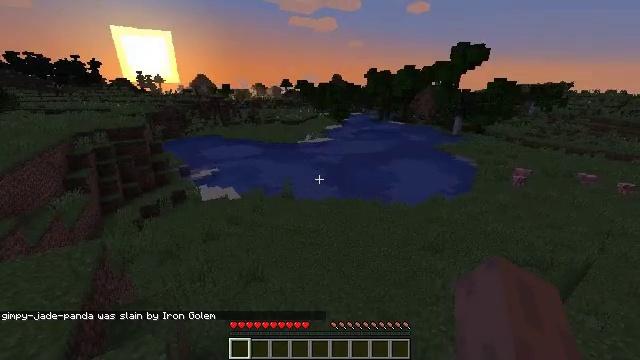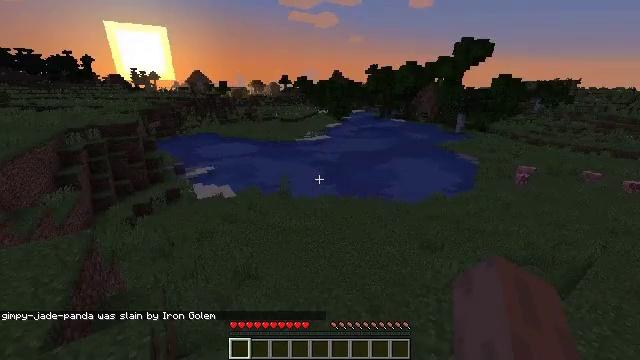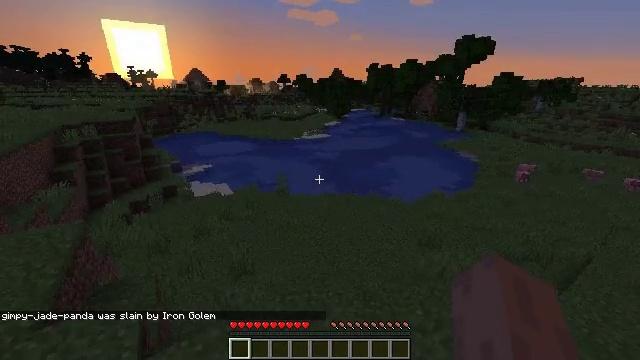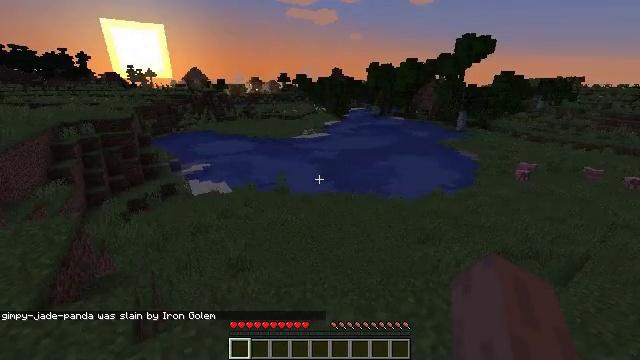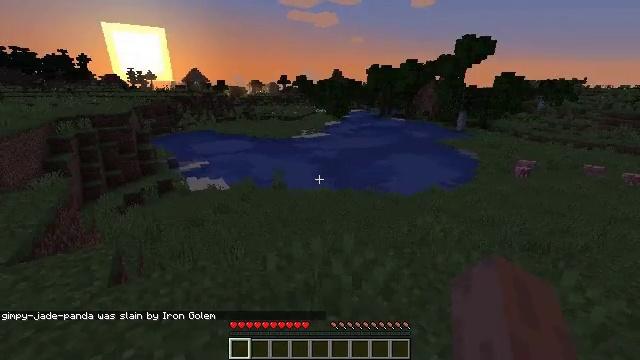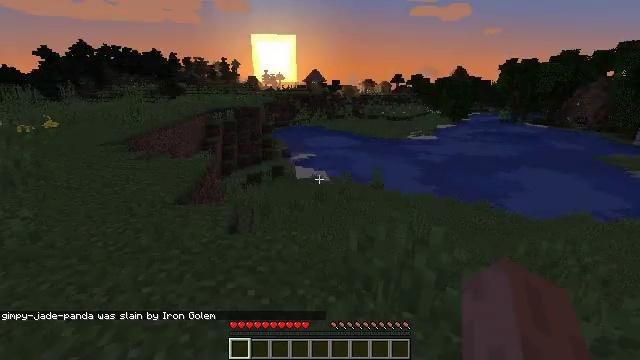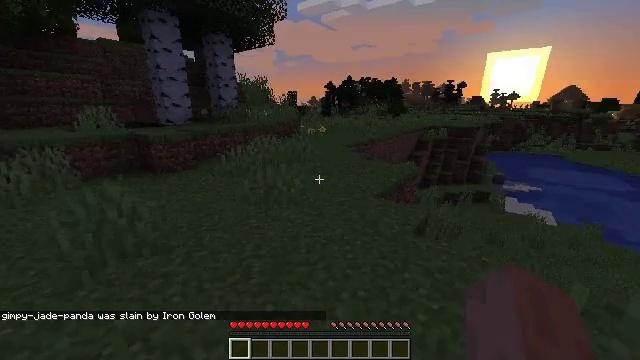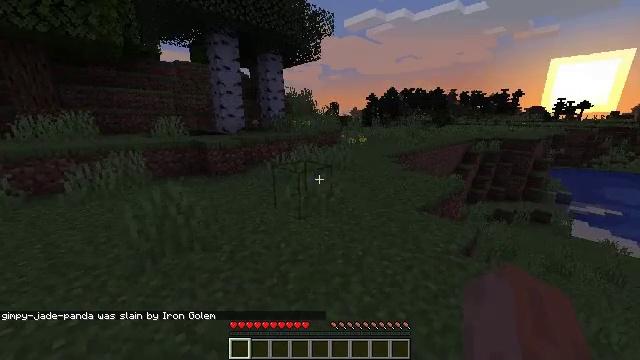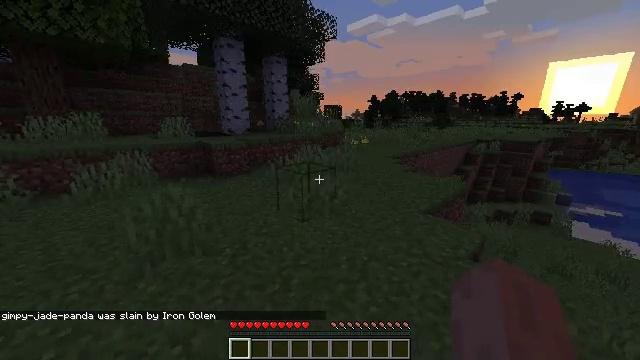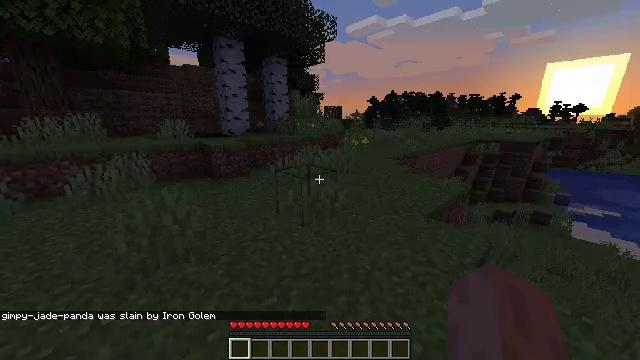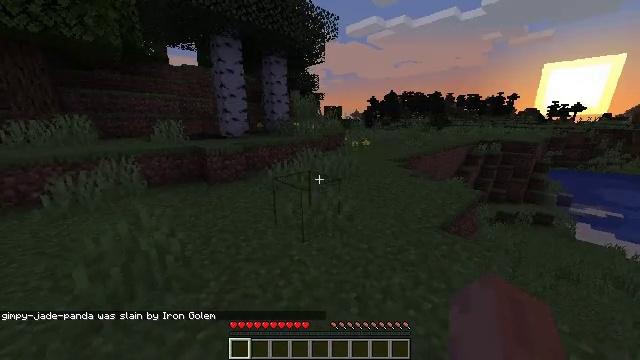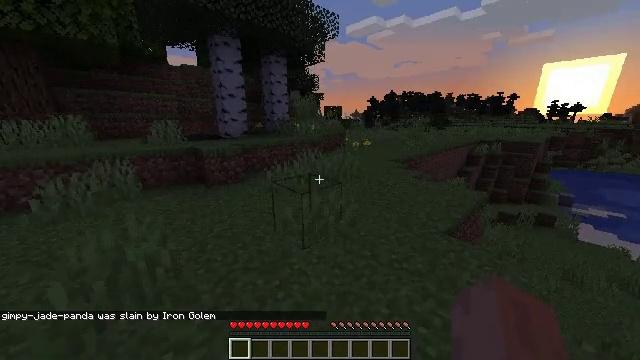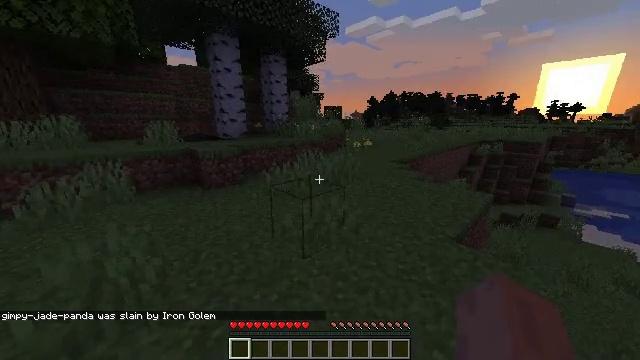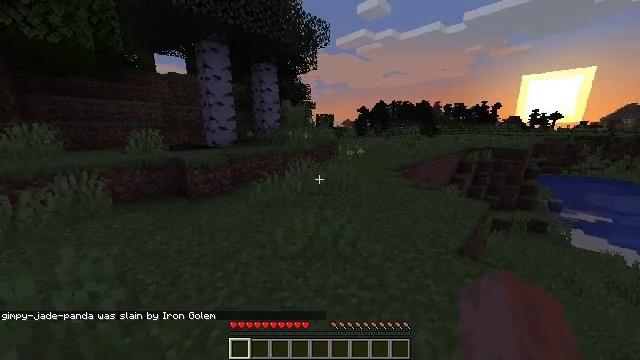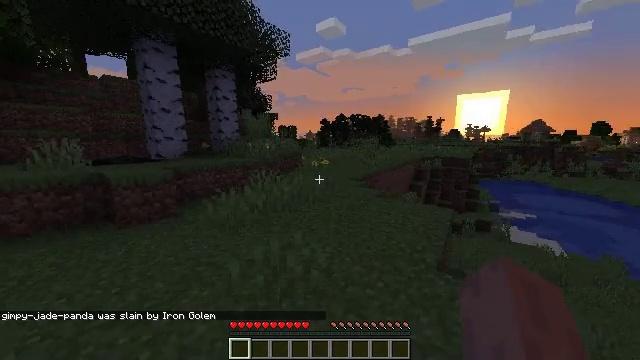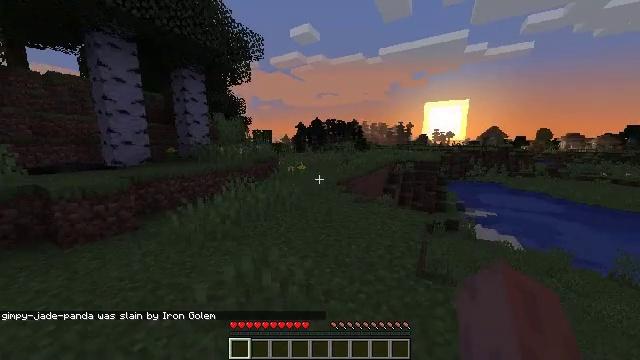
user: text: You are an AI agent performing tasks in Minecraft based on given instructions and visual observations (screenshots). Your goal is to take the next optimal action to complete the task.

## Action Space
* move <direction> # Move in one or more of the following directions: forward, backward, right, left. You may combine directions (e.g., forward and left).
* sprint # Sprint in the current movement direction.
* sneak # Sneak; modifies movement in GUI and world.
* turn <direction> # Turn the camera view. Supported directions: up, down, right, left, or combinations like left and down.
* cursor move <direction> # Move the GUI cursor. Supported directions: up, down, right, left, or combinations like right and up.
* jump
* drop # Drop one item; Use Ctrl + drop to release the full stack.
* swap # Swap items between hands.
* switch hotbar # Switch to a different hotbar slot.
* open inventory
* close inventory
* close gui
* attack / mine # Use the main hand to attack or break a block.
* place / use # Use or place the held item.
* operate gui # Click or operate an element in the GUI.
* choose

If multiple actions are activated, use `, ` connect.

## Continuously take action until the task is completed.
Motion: motion action
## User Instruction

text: Remove an emerald from the inventory.
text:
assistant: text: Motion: move back
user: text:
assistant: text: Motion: move back
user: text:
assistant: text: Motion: no_op
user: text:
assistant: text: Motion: no_op
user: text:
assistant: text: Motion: move forward, sprint, turn left
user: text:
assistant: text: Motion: move forward, sprint, turn left and up
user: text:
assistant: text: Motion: move forward, sprint, turn left and up
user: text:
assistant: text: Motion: move forward, sprint
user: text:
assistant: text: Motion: move forward, sprint
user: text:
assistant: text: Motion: move forward, sprint
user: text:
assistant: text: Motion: move forward, sprint
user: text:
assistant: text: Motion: move forward, sprint
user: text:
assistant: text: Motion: move forward, sprint, turn right and up
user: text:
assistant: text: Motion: move forward, sprint, turn right and up
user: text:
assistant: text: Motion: move forward, sprint, turn right and up
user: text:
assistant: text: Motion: move forward, sprint
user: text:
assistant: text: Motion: move forward, sprint
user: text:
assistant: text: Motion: move forward, sprint
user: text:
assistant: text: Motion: move forward, sprint, jump
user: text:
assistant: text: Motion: move forward, sprint, jump
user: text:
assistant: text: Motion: move forward, sprint, turn left, jump
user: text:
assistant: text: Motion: move forward, sprint, turn left and down, jump
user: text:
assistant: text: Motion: move forward, sprint, turn left, jump
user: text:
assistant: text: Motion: move forward, sprint, jump
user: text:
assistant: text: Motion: move forward, sprint, jump
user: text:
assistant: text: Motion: move forward, sprint, jump
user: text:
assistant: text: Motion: move forward, sprint, jump
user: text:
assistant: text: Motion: move forward, sprint, jump
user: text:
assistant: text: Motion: move forward, sprint, jump
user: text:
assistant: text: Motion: move forward, sprint, jump